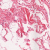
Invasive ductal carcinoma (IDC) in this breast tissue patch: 0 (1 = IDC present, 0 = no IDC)